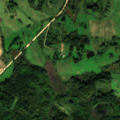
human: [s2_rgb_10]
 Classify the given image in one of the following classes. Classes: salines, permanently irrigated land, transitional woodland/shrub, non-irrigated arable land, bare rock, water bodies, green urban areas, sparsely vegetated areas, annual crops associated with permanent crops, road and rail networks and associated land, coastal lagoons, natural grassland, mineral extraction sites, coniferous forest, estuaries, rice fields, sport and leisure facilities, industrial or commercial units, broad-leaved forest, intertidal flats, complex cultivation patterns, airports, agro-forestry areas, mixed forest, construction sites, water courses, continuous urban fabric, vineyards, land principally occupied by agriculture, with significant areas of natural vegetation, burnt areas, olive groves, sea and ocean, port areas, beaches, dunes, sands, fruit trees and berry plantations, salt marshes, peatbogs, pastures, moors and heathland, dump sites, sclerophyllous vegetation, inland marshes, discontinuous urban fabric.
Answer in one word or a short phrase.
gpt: pastures, complex cultivation patterns, land principally occupied by agriculture, with significant areas of natural vegetation, mixed forest, transitional woodland/shrub